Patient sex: F
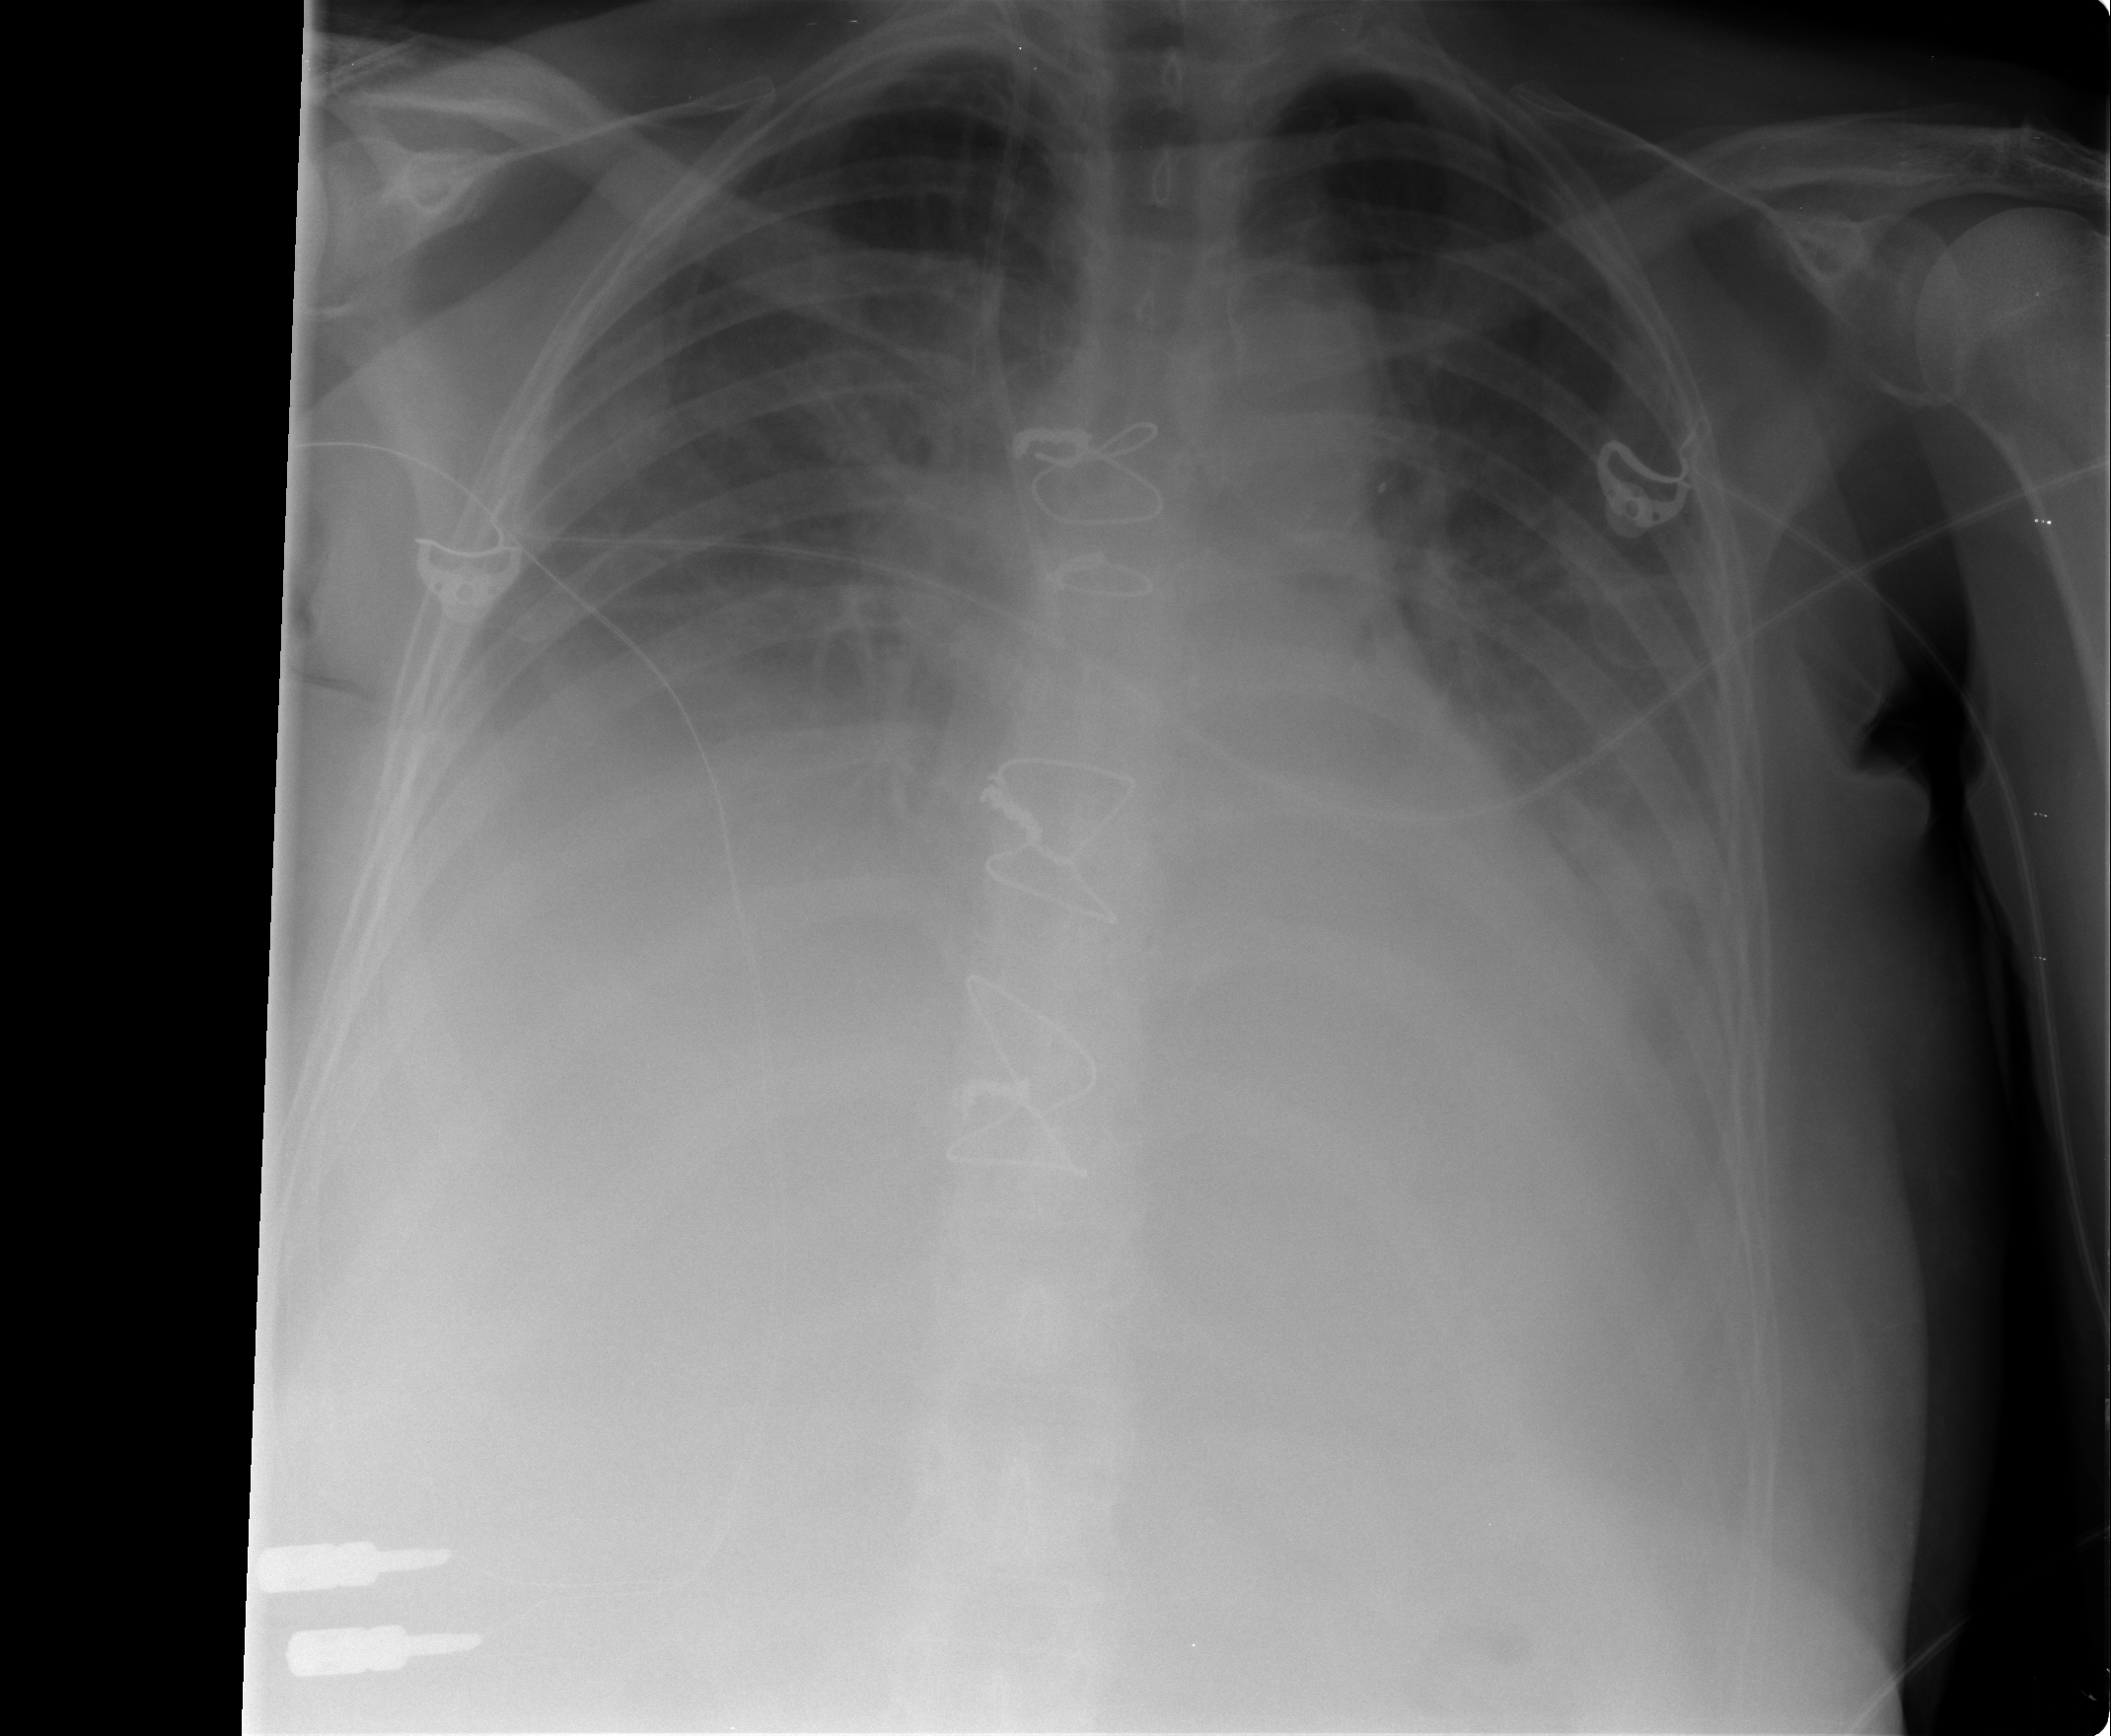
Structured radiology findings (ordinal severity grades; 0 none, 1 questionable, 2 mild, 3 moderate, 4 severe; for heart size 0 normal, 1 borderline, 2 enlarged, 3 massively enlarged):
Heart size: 0
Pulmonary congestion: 2
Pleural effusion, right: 3
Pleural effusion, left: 3
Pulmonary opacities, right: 0
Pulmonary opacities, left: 0
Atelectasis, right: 2
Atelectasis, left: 2